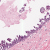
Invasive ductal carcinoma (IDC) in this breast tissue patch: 0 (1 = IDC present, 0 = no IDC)